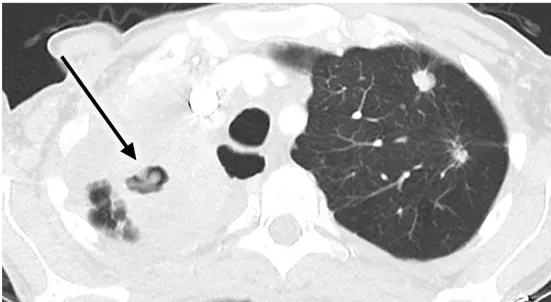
While. Show development of PTB during administration of nivolumab. (B,C) PTB infection during nivolumab treatment (22 Apr 2016).
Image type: radiology (ct)